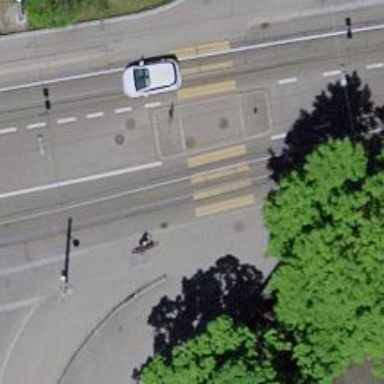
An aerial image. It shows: Tram crossing on the railway.